Question:
From the picture above you can see the problem with overlapping columns.
I've tried with groupPadding but it does seem to work.
I prepared a jsffidle <URL>
'''
Any Ideas?
'''
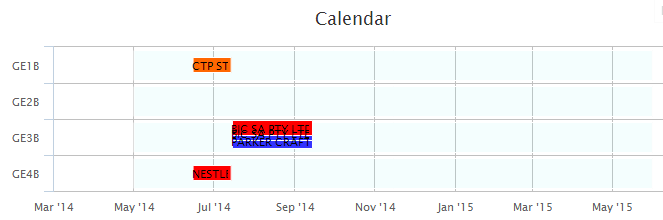
Answer: When you set 'pointWidth', then 'groupPadding' is omitted. Remove 'pointWidth' and you will get proper result: <URL>
Also, you have different 'groupPadding' for series, which may cause overlaping.